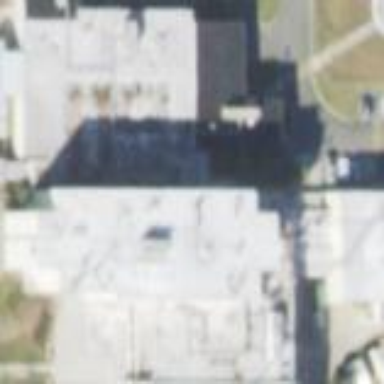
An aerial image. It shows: Hospital building.